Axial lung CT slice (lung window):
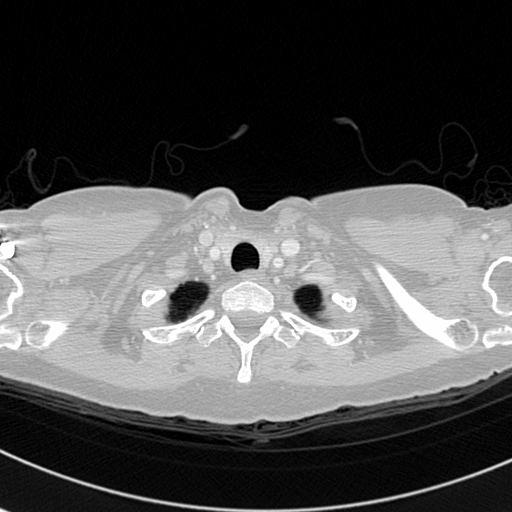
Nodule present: no